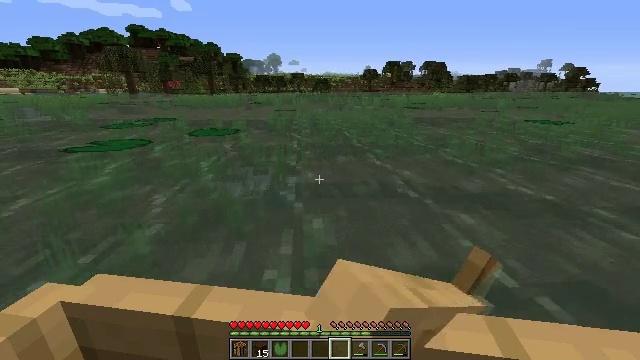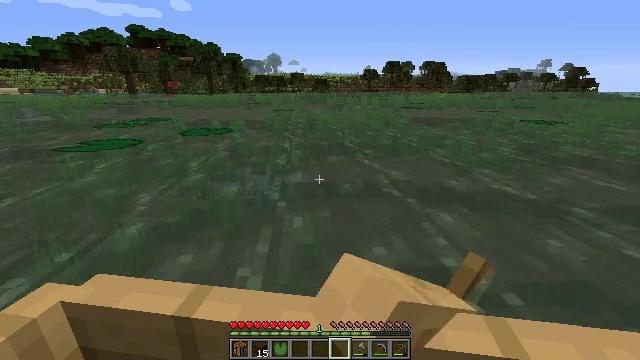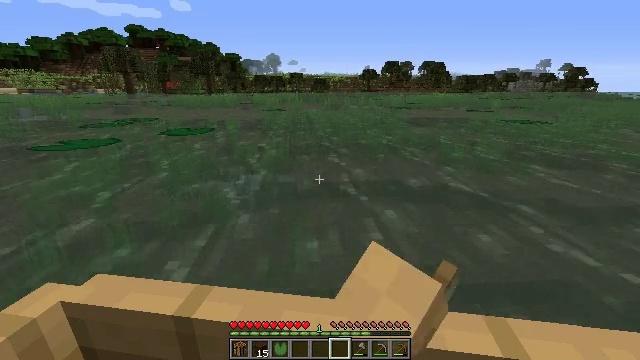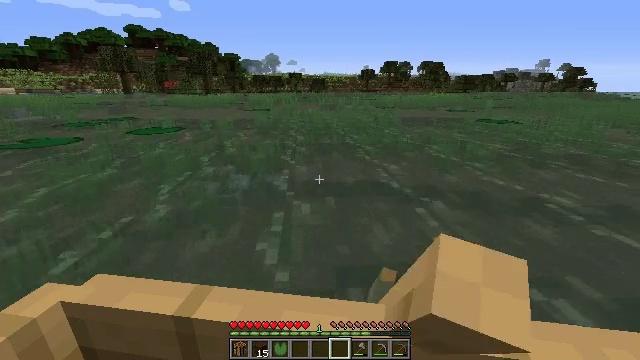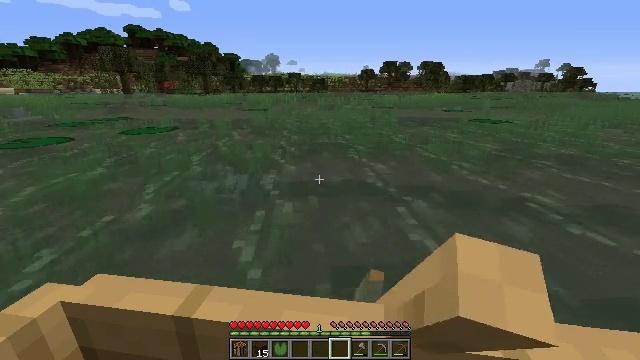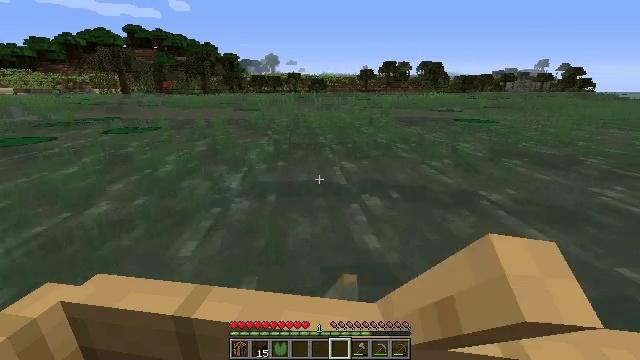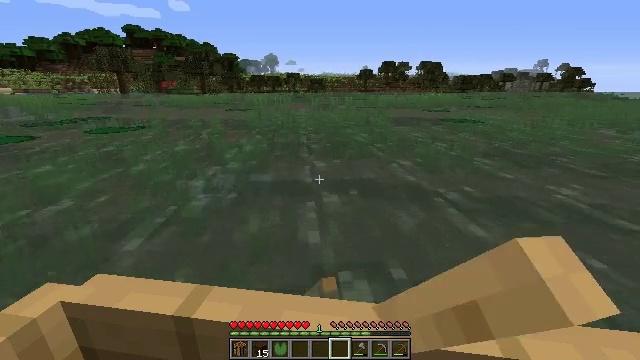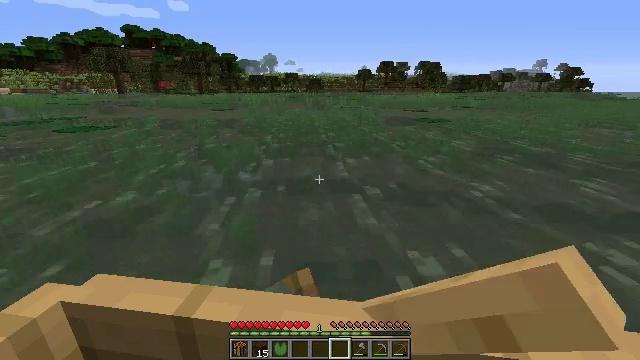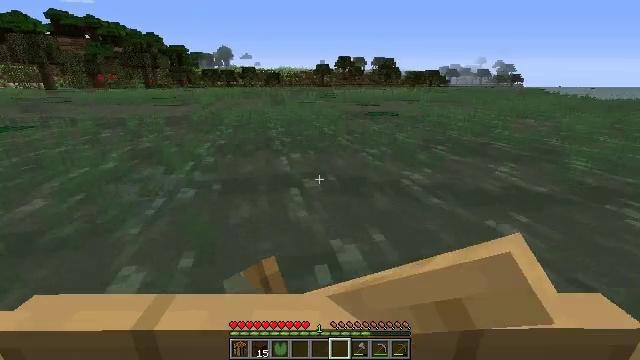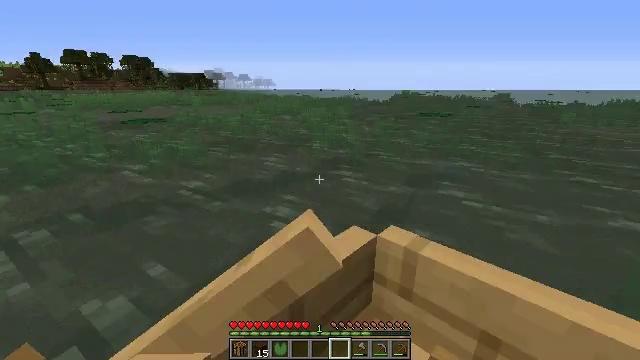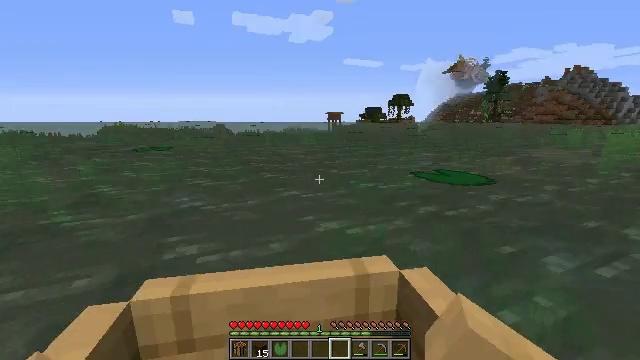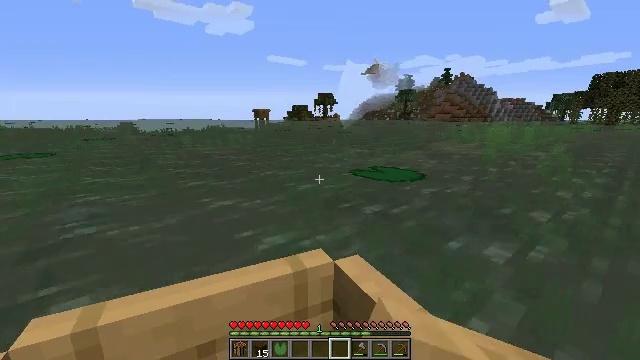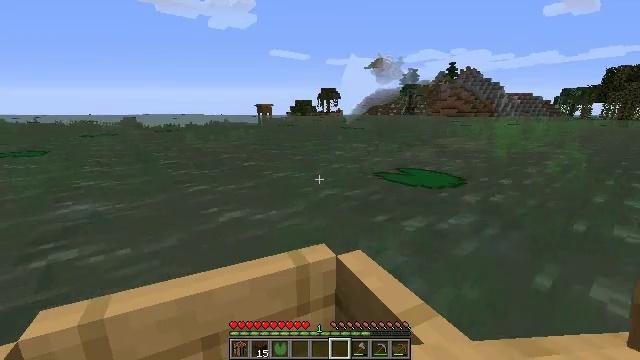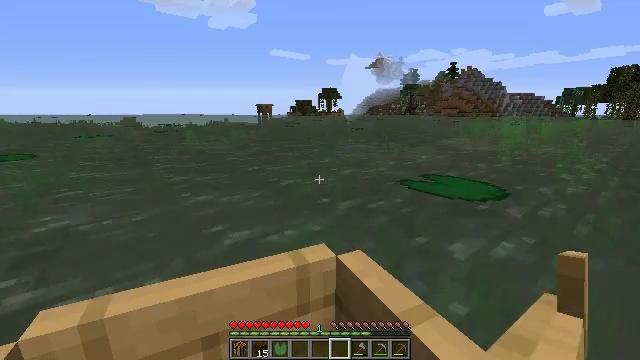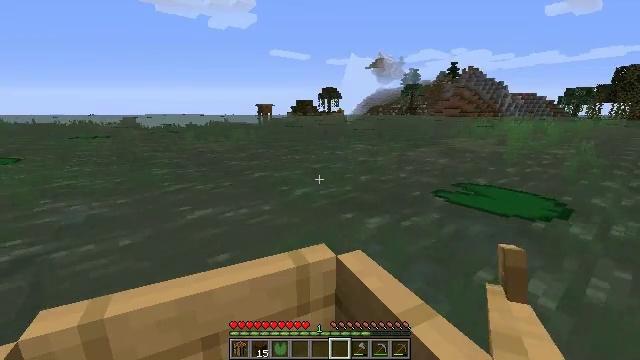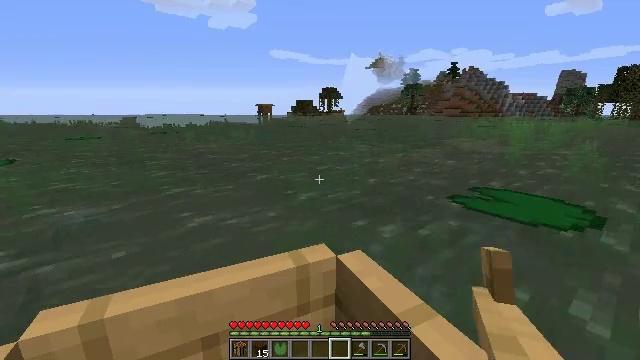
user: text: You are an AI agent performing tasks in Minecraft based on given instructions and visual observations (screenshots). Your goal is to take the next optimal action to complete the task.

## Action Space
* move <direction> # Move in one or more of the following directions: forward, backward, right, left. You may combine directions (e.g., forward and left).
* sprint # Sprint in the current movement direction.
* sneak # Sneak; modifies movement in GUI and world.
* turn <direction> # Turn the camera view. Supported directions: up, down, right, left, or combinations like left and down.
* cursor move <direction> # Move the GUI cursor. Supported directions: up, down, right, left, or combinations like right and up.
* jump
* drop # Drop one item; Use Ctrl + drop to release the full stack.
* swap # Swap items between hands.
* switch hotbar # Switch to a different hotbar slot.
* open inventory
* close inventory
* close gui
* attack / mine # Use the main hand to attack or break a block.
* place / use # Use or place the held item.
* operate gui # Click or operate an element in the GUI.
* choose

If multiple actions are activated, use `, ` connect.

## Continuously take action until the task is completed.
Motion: motion action
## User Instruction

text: Remove a lily pad from the inventory.
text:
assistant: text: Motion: move forward
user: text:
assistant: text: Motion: move forward
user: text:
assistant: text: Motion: move forward
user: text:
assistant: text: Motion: move forward
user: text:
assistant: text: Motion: move forward
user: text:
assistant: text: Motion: move forward
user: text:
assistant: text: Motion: move forward
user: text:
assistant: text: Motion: move forward, turn right and down
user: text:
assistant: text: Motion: move forward, turn right
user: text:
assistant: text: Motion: move forward, turn right and up
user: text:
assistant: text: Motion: move forward, turn right
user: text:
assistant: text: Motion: move forward, turn down
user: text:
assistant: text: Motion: move forward
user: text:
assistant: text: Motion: move forward
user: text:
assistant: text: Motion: move forward
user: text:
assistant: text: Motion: move forward
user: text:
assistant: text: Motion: move forward
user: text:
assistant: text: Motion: move forward
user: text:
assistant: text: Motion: move forward
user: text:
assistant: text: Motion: move forward, turn left
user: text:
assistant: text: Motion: move forward, turn left and down
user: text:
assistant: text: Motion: move forward and move right, turn left
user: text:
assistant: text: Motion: move forward and move right, turn left
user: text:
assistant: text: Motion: move forward and move right
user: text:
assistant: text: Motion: move forward
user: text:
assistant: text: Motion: move forward
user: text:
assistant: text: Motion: move forward
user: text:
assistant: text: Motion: move forward
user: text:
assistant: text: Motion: move forward
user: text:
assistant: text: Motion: move forward